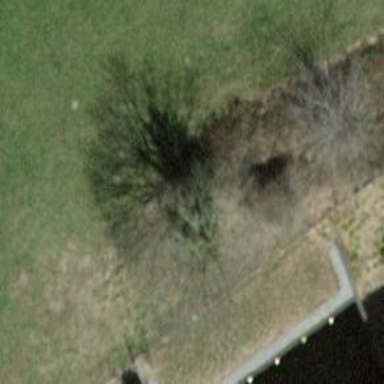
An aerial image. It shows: Beautiful tree in nature.